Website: crate-barrel
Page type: billing-address
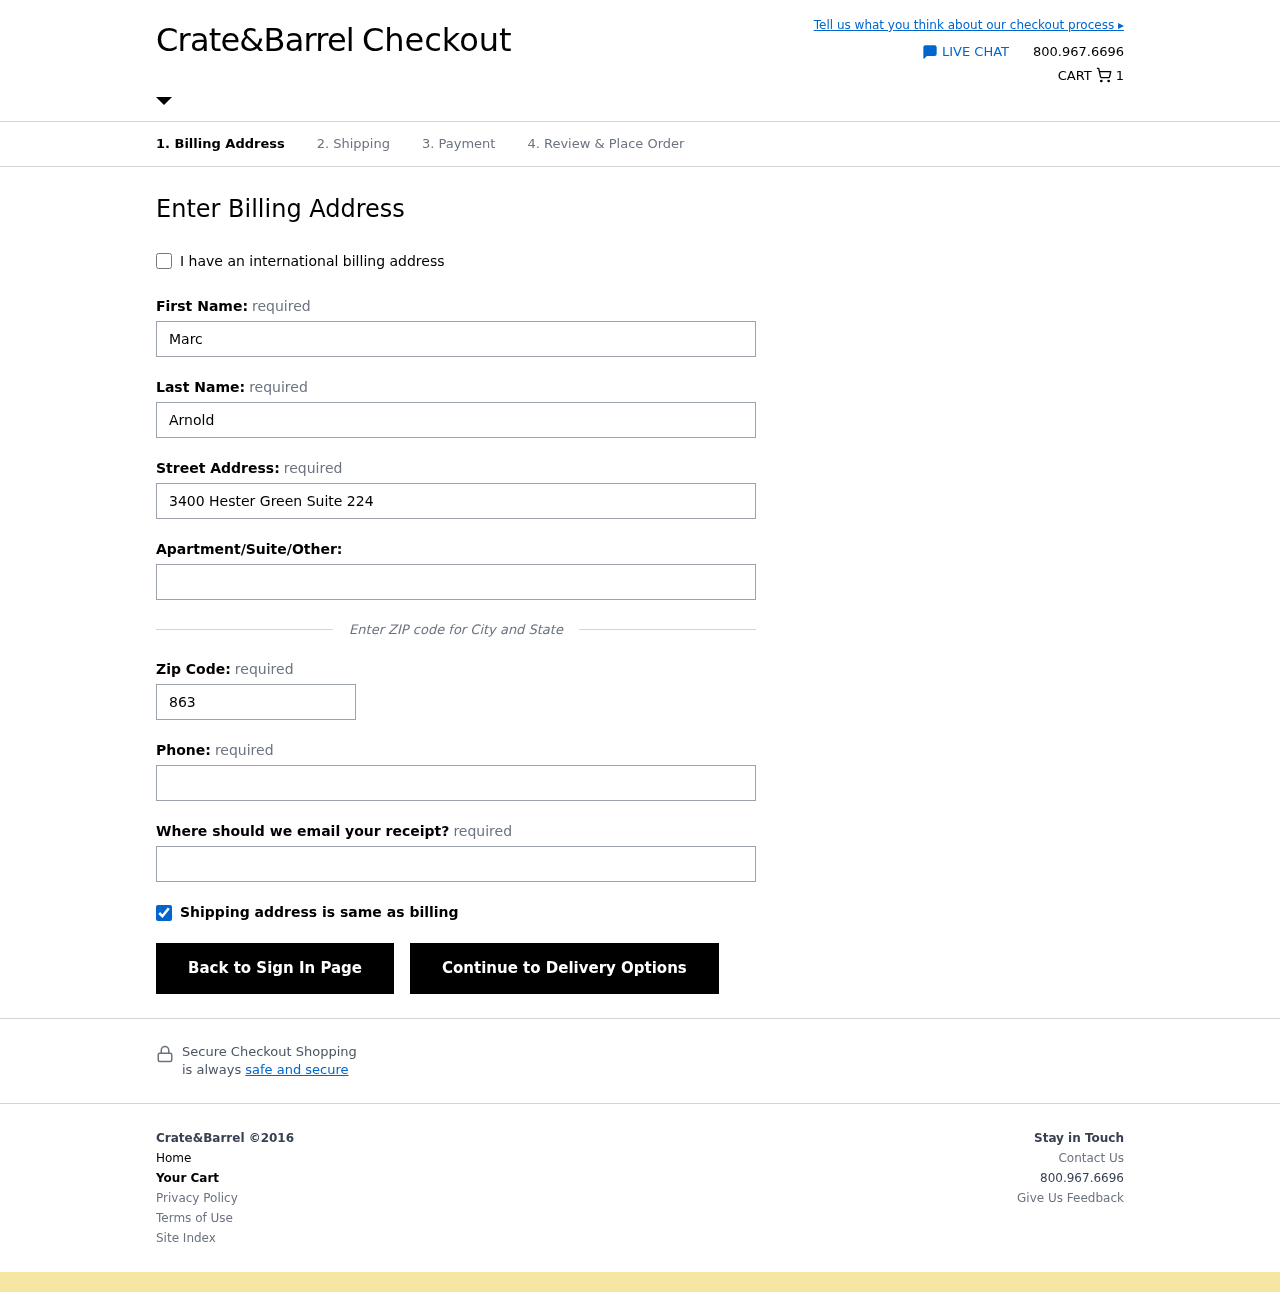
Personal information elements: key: PII_EMAIL
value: marnold@gmail.com
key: PII_FIRSTNAME
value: Marc
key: PII_LASTNAME
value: Arnold
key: PII_PHONE
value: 7629443804
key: PII_POSTCODE
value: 86339
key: PII_STREET
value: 3400 Hester Green Suite 224
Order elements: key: ORDER_NUM_ITEMS
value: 1